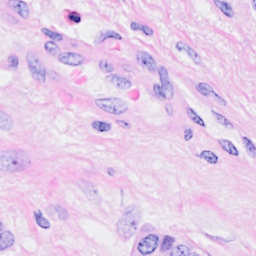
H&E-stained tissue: Breast